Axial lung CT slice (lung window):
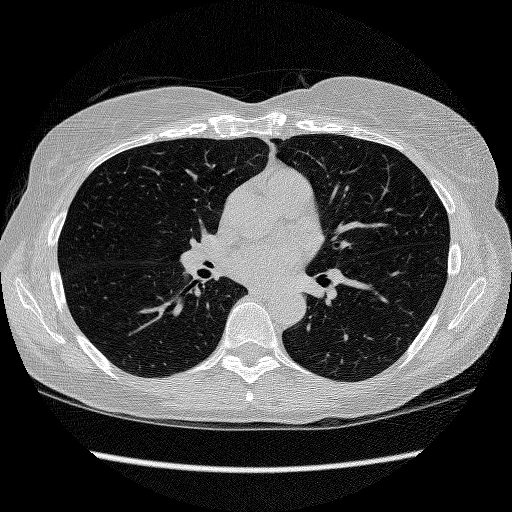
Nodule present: no